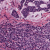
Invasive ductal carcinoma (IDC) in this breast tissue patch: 1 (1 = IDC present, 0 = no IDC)